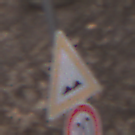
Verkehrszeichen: UnebeneFahrbahn
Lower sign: Geschwindigkeit20
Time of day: MorningAfternoon
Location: Outdoor (Nature)
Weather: Overcast
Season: Autumn
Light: Natural